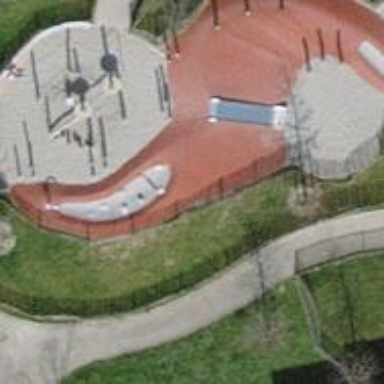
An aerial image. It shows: Playground area for leisure activities on the land.